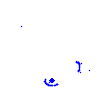
Particle: electron